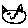
Label: cat